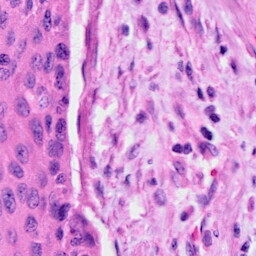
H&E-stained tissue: Cervix